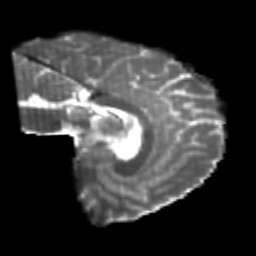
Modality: T2w
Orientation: sagittal
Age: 24
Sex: male
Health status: healthy
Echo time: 0.074 s